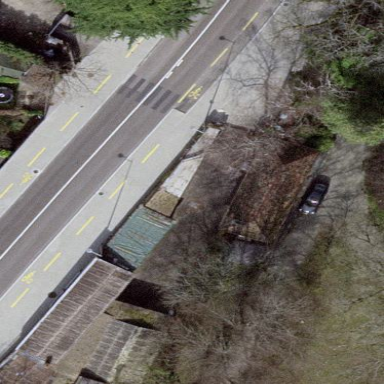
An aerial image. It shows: Shed.